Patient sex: M
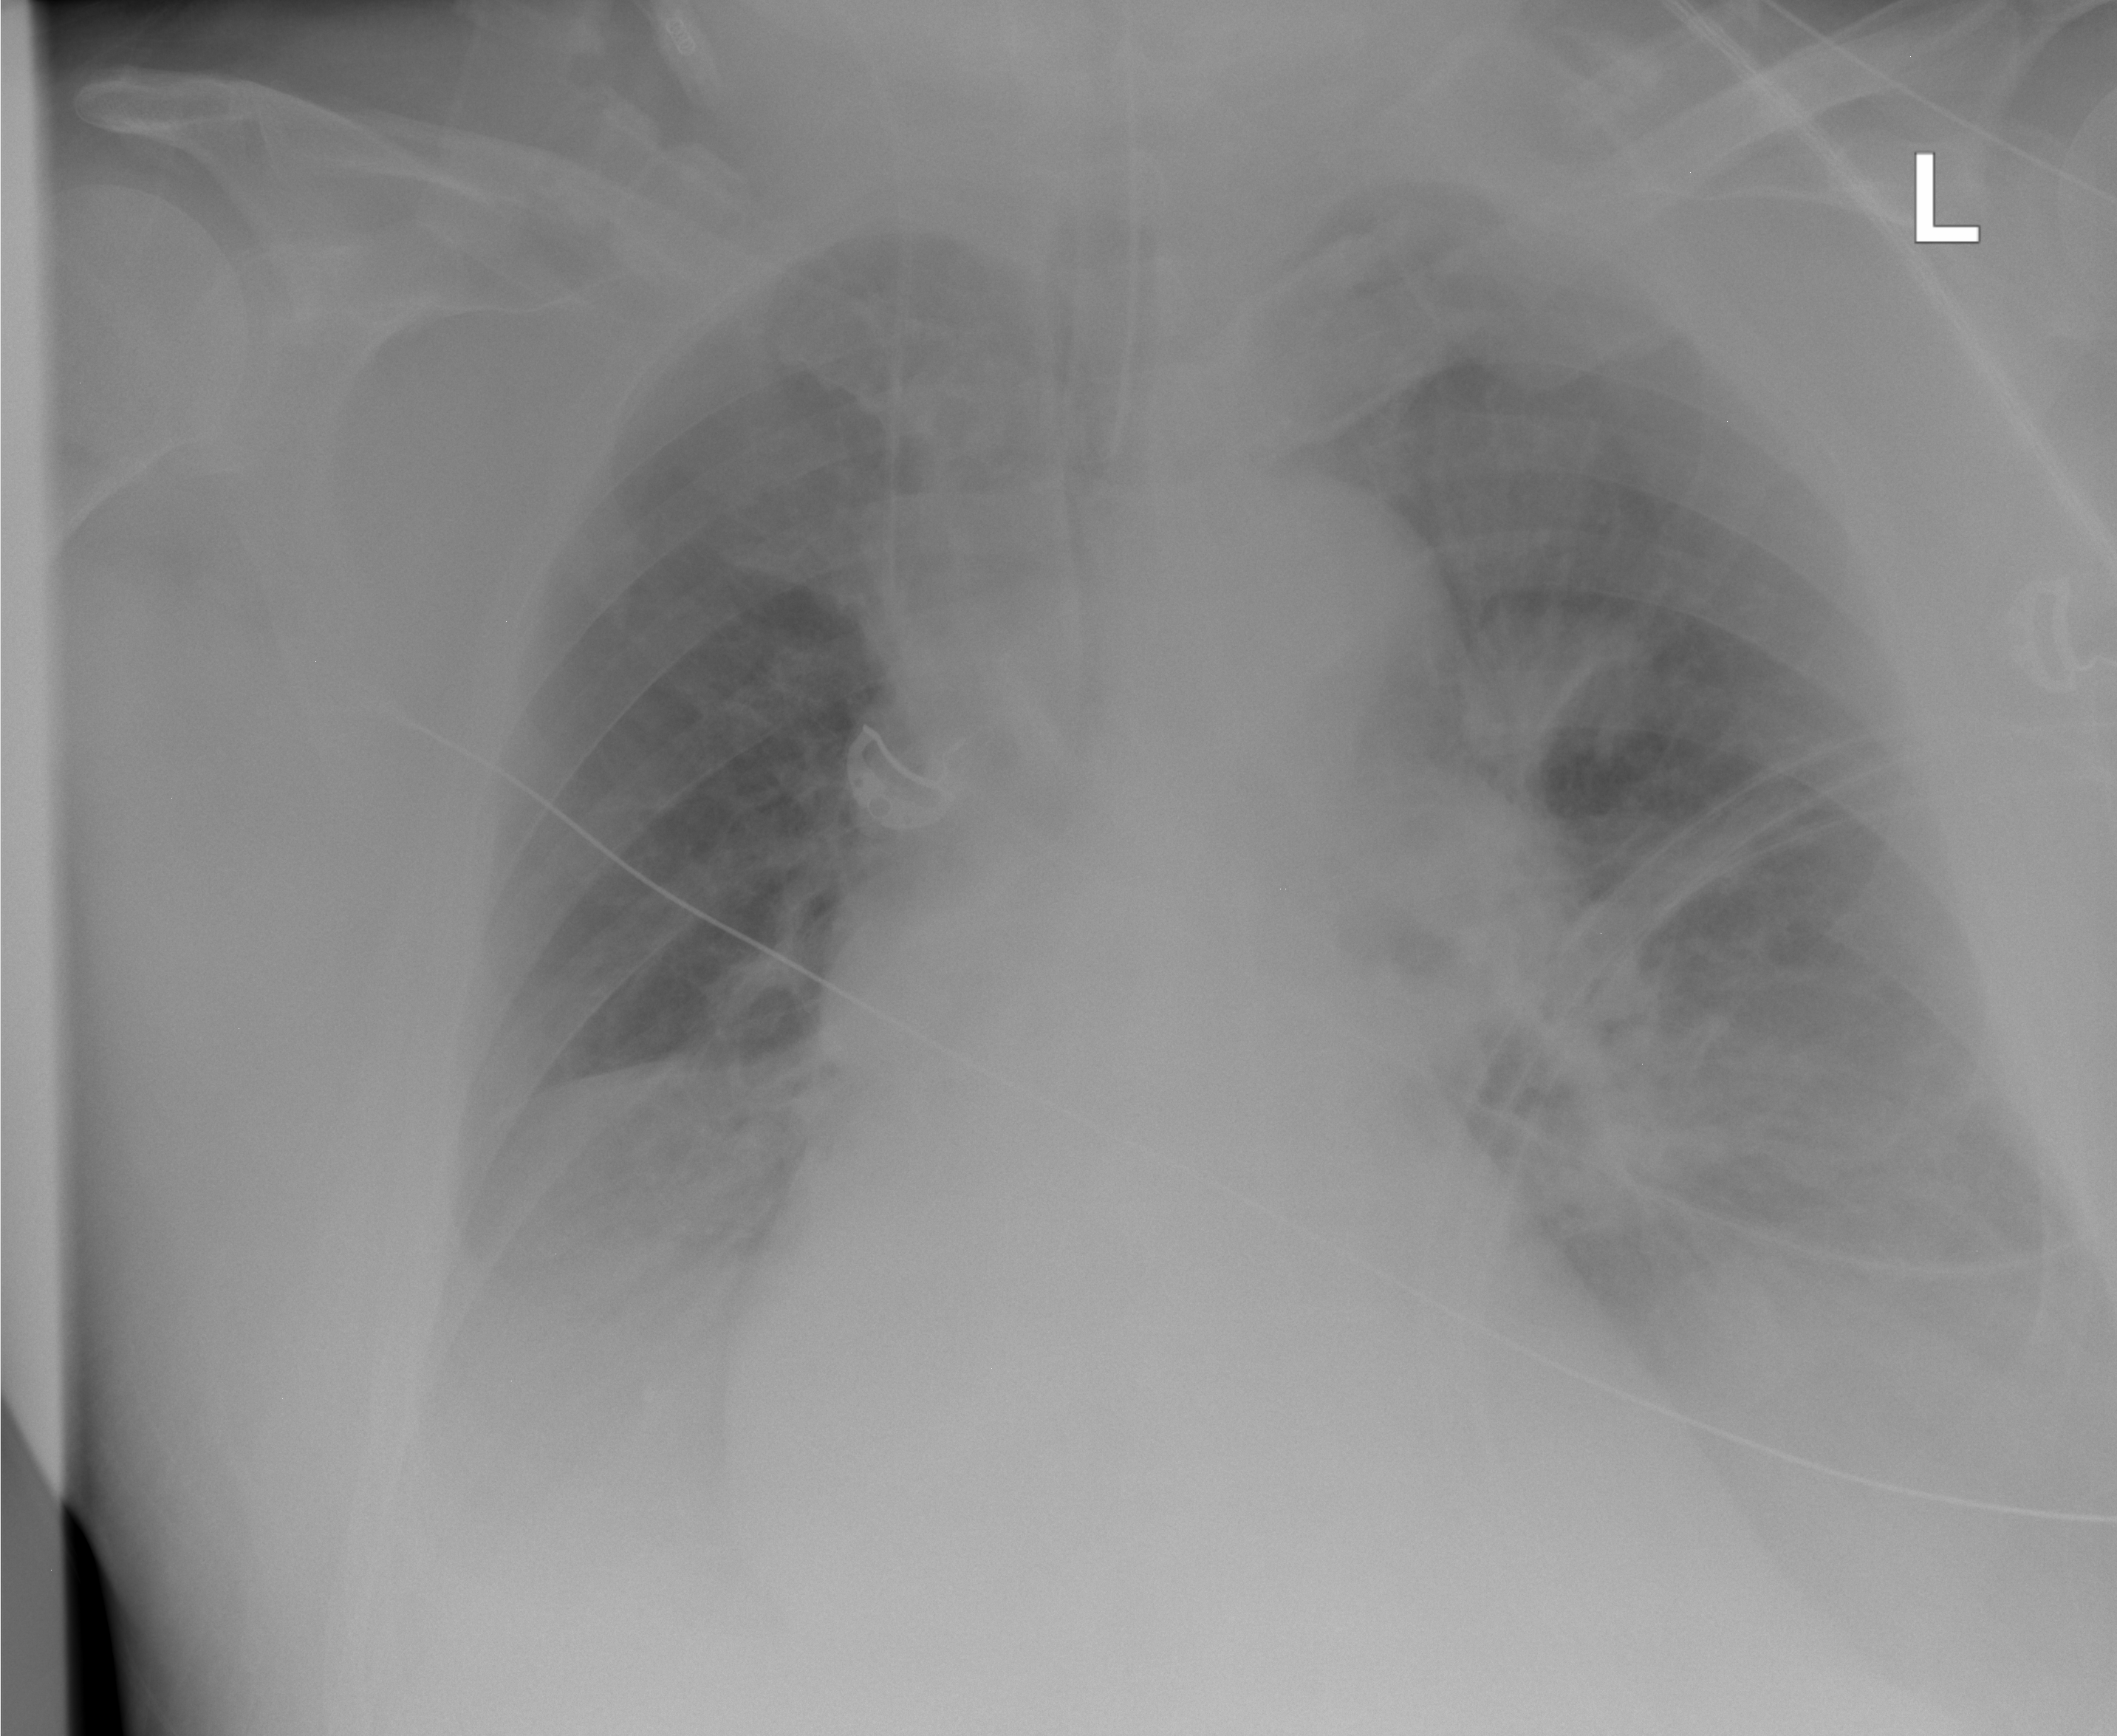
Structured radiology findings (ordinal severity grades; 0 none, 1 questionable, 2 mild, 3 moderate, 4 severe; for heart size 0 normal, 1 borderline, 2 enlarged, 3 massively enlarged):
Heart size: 0
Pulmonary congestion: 2
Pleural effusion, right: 0
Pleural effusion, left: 2
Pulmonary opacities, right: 0
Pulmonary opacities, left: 2
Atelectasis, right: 2
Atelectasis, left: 2